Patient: sex M, age 73
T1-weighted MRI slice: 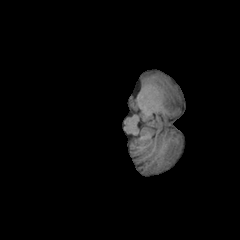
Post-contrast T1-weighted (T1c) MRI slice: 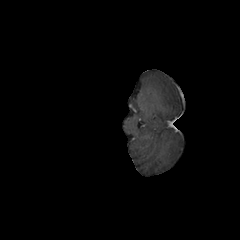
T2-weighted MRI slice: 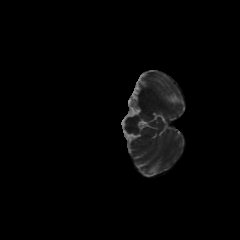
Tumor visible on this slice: no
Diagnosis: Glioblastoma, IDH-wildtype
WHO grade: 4